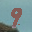
Label: 9